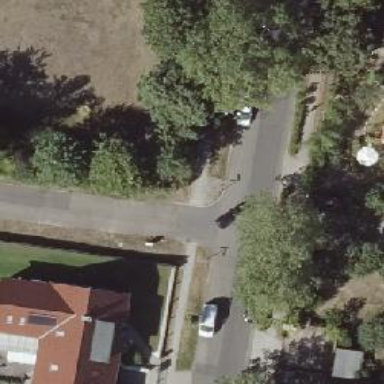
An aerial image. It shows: Residential road with asphalt surface. It has separate sidewalks on both sides.